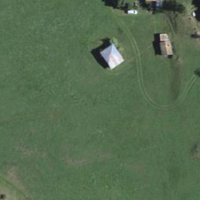
EUNIS habitat code: 23
Species observed at this site:
Chelidonium majus
Cerastium tomentosum